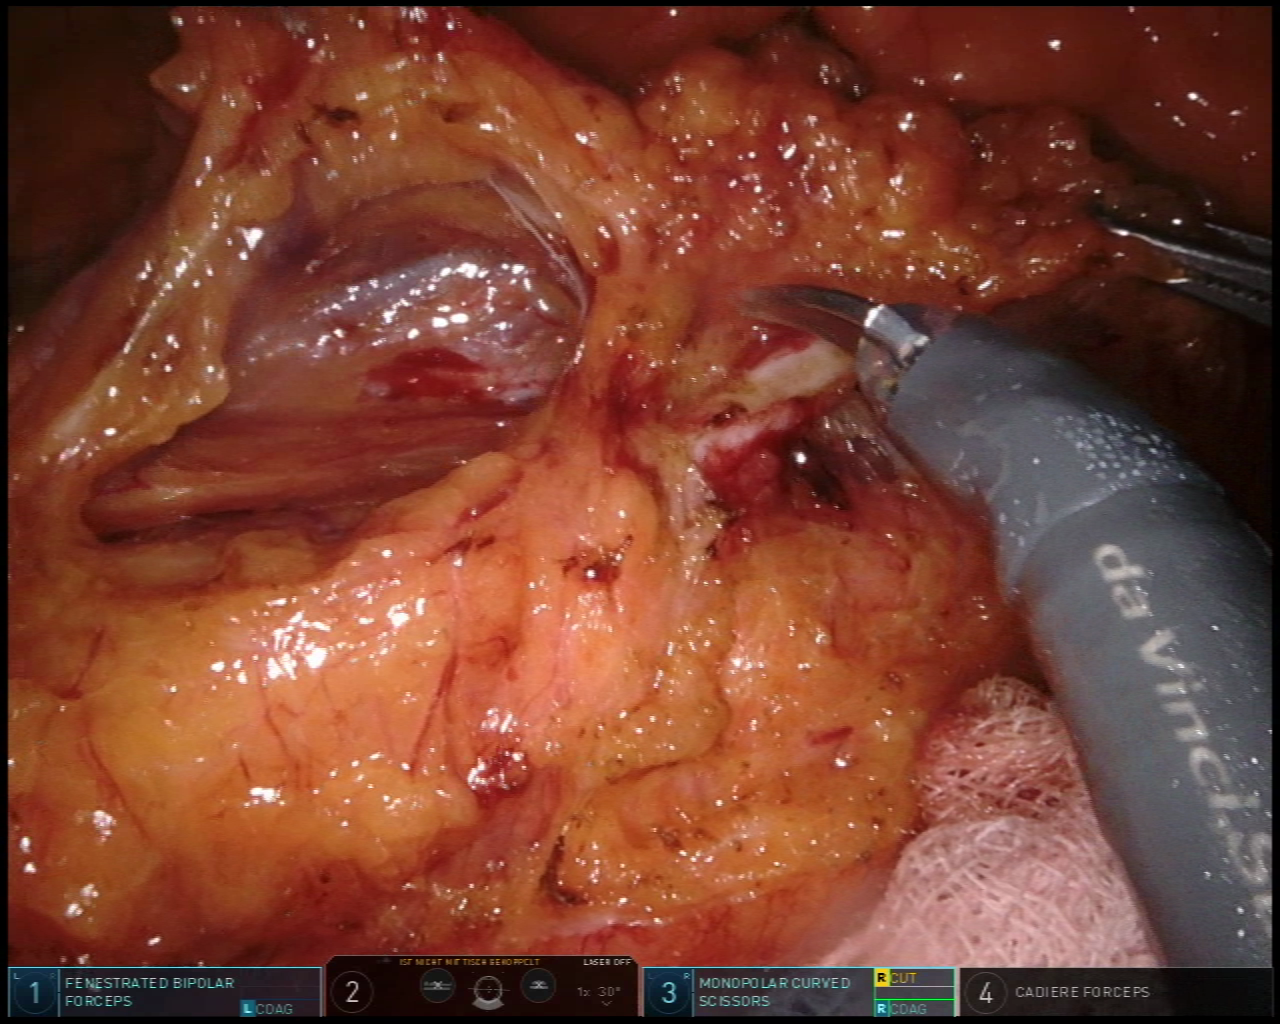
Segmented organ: ureter
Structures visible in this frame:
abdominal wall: no
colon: no
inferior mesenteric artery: no
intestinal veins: no
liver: no
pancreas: no
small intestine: no
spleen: no
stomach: no
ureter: yes
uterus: no
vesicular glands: no